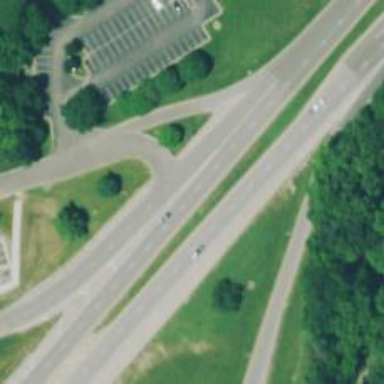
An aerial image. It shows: Trunk highway with expressway features.